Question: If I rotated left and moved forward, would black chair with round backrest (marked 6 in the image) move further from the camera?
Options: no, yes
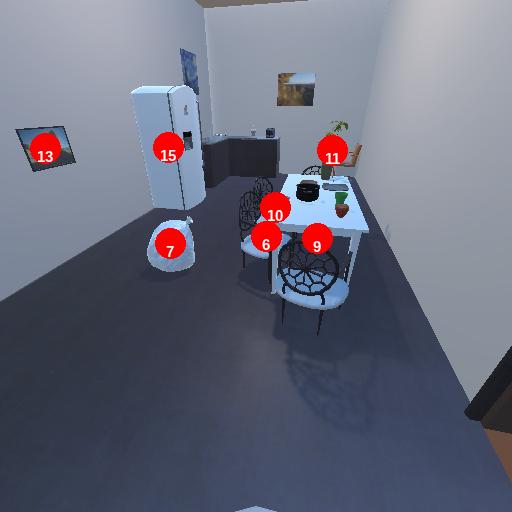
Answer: no